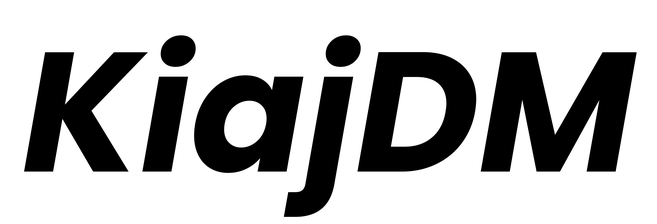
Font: Poppins-BoldItalic